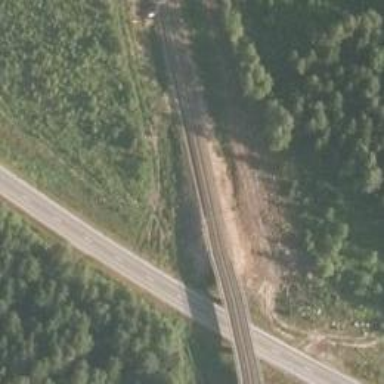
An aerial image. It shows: Bridge carrying railway with continuous electrified contact lines.